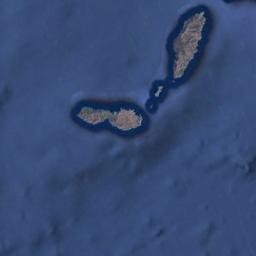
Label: island